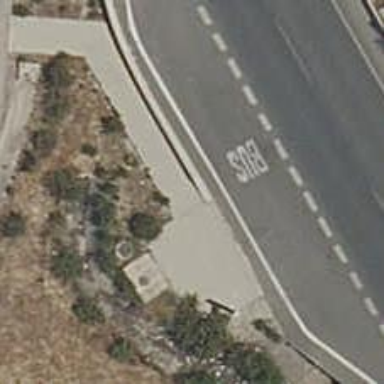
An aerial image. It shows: Bus stop with platform for public transport.